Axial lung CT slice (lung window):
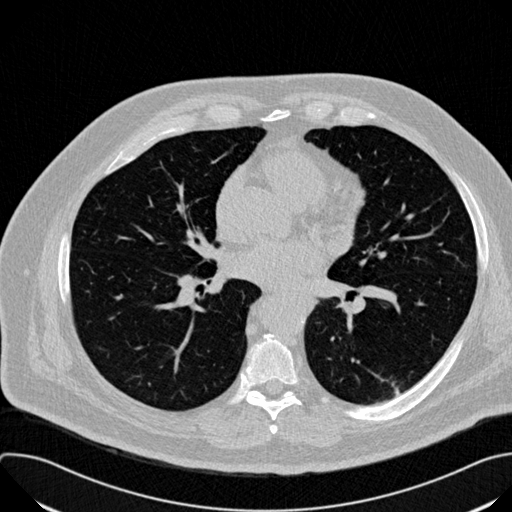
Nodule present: no